Question: I've studied BPMN in coursework; this is my first time applying it in real-work scenarios that don't follow any of my textbook examples.
I am trying to illustrate a process where a client can either upload a CSV file, manually enter records, or both. At the end of the day, all records are loaded to a production database via a script. At the moment, I've got it like this:

But, unless one reads the notes attached to each object, this tells me that uploaded AND manual data will be present.
In BPMN how would I designate that Path "A", Path "B" OR both, could be valid? How do I label the gateway? The scripting step I anticipate putting between the data input and the production database, but I'm not quite sure, again, how to specify that the script runs ONCE based on the presence of data from EITHER feed, not both.
What would this typically look like, and thanks in advance.
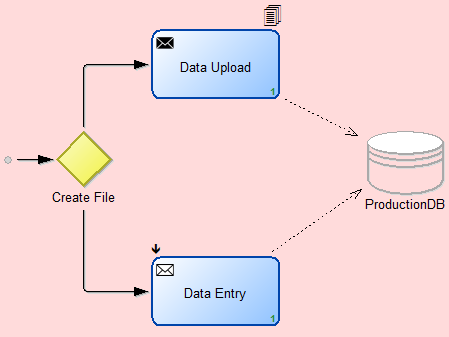
Answer: In BPMN to express that Path A, Path B or both could be valid ways forward, you can use an "inclusive or" gateway. I would typically label the split with a question and the outgoing pathes with the "answers", iow conditions under which the pathes are activated. If I understand your example correctly, a possible solution could look like the following.

Whether you want to use the task types I used, depends a bit on your more specific context. My task types in that example would mean that for the "upload" the process is "waiting for an incoming message", while in the case of manual entry it is "waiting for a user to complete the task" (by entering the required data).
The example also assumes that you know before you reach the inclusive or gateway which channels you will want to use this time.